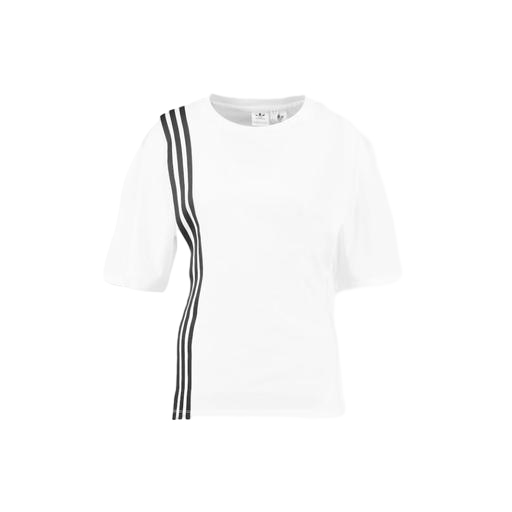
3-stripe ringer tee, three stripe t-shirt, side tee, white background